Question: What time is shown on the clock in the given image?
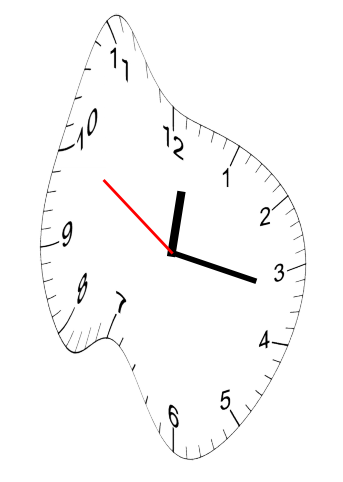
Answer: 12:16:50